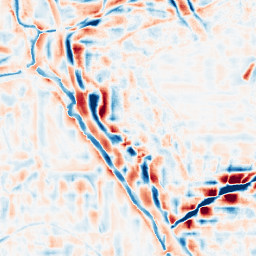
Category: wavelet
Decomposition family: wavelet_reverse_biorthogonal
Decomposition parameters: wavelet: rbio4.4
level: 4
Upsampling method: quadratic
Upsampling parameters: scale: 2
Upsampling scale: 2